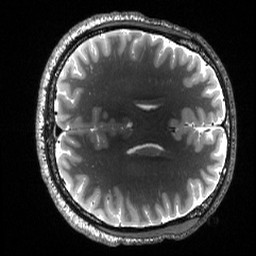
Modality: T2w
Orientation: axial
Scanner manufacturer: siemens
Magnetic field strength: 3 T
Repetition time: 3.2 s
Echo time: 0.563 s